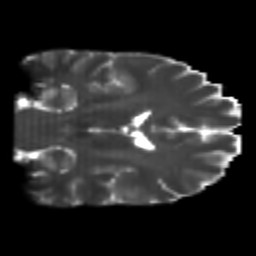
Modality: T2w
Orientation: coronal
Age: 25
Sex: male
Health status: healthy
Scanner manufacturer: philips
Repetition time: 7.385 s
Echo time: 0.08599 s